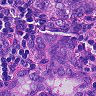
Metastatic tissue present: yes